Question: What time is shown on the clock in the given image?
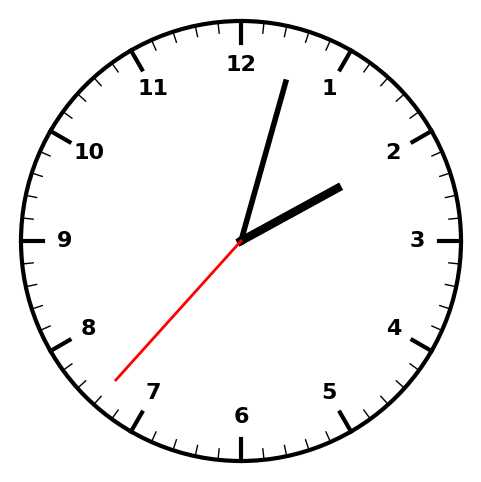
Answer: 02:02:37